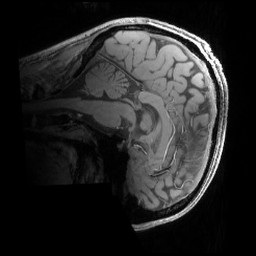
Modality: MP2RAGE
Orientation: sagittal